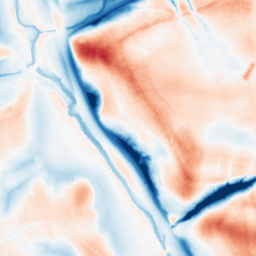
Category: trend_removal
Decomposition family: local_polynomial
Decomposition parameters: window_size: 51
degree: 1
Upsampling method: edge_directed
Upsampling parameters: scale: 2
Upsampling scale: 2